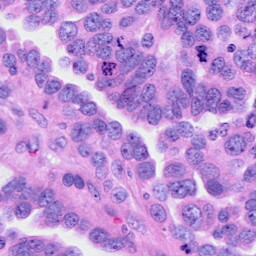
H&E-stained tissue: Ovarian